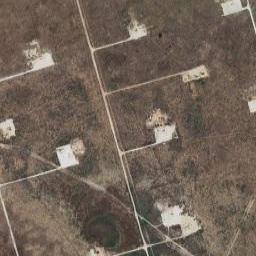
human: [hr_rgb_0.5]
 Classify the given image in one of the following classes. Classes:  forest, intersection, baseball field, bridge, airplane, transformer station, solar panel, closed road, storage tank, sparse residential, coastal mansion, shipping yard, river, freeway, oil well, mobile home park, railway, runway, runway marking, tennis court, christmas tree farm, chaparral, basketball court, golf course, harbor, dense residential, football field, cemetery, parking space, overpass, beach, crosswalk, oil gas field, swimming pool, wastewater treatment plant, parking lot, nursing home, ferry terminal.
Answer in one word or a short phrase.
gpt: oil gas field